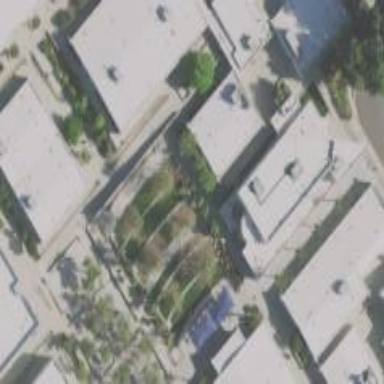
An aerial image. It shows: School building.